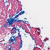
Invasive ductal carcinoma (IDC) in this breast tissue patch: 0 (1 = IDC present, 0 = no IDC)